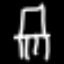
Label: chair